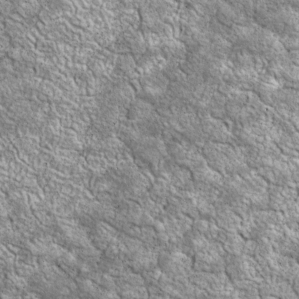
Label: non_frost